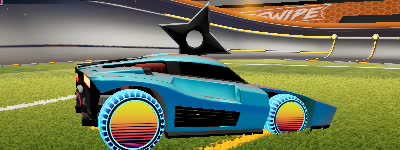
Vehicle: breakout